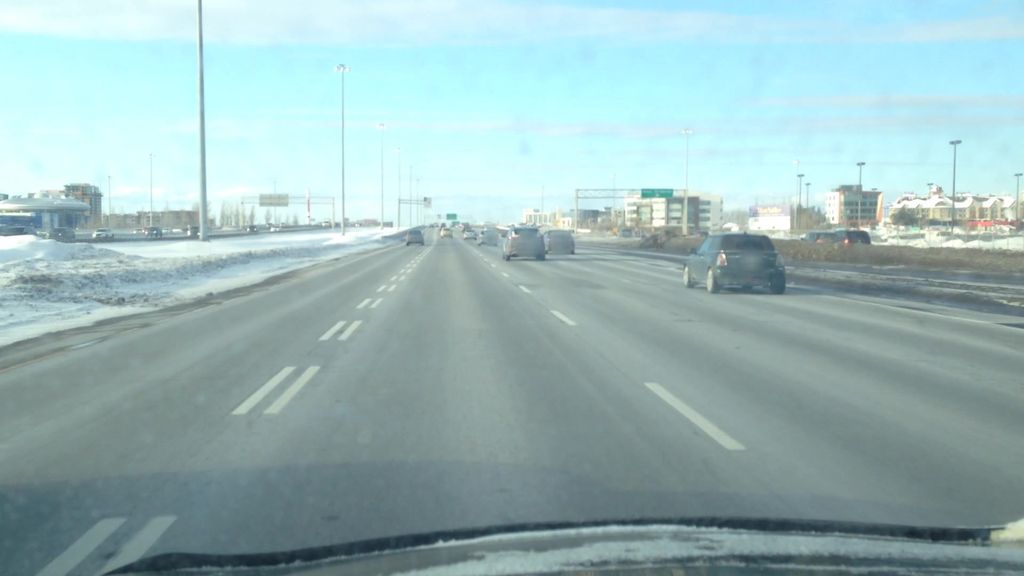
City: montreal